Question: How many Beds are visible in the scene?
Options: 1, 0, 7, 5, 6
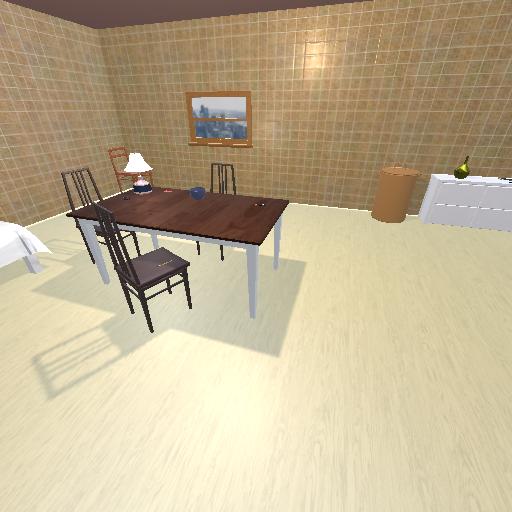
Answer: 1